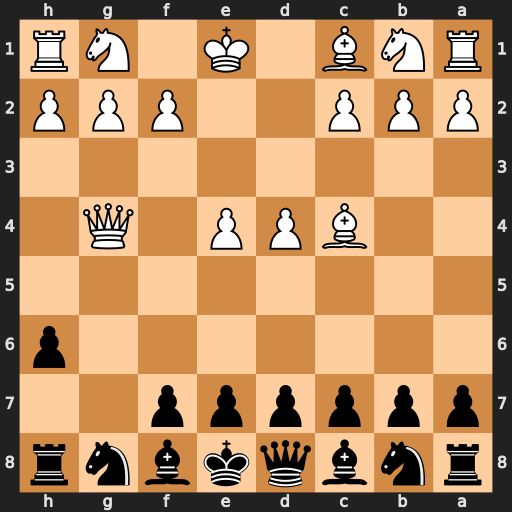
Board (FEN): rnbqkbnr/pppppp2/7p/8/2BPP1Q1/8/PPP2PPP/RNB1K1NR
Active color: b
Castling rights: KQkq
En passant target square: -
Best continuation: d5 Qe2 dxc4